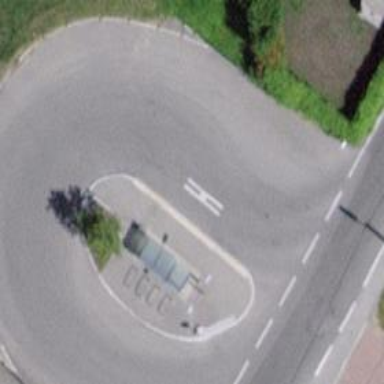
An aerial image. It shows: Public transport stop position.